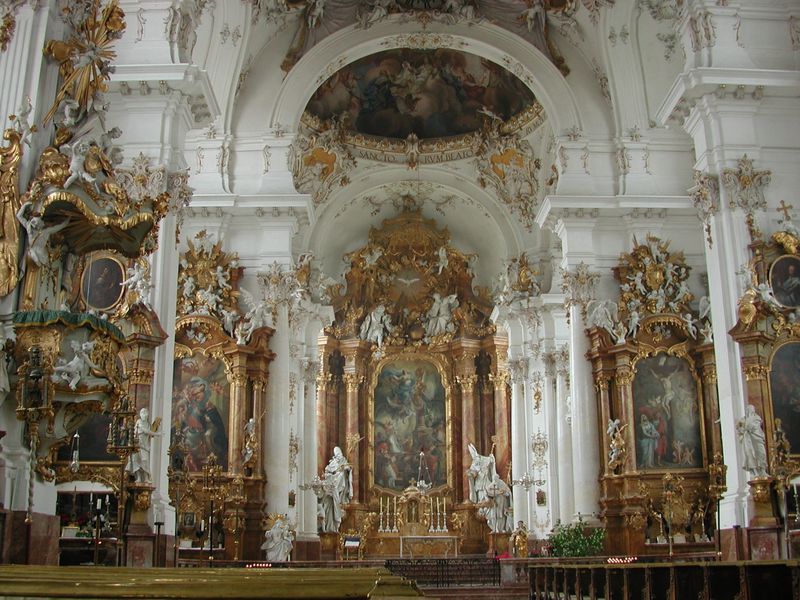
Titel: Klosterkirche Diessen am Ammersee
Künstler: Johann Michael Fischer
Standort: Dießen am Ammersee, St. Mariä Himmelfahrt (EU - D - Bayern)
Schlagwörter: gemälde, weiß, säulen, architektur, barock, kirche, gold, innen, rokoko, skulptur, figuren, kuppel, ornamente, kerzen, foto, altar, bänke, skulpturen, kanzel, tonne, schalldeckel, altäre, dekengemälde, saelen, obermarchtal